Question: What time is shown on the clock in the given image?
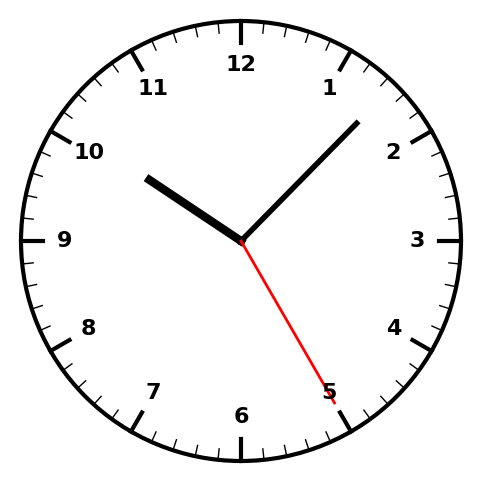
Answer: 10:07:25